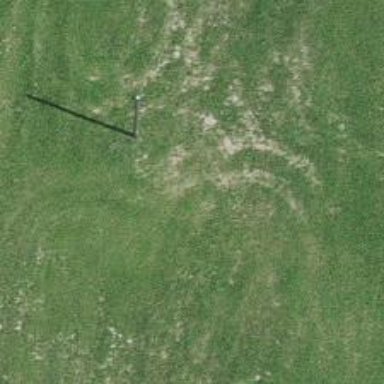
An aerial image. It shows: Utility pole in the area.